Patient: sex M, age 61
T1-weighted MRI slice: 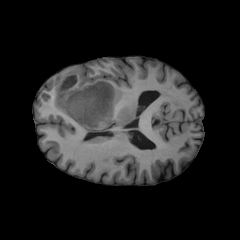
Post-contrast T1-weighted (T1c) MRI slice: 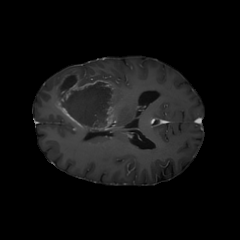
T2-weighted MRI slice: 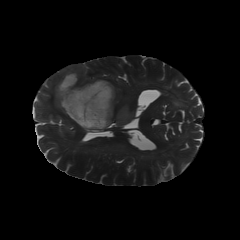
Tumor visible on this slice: yes
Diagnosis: Glioblastoma, IDH-wildtype
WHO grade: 4